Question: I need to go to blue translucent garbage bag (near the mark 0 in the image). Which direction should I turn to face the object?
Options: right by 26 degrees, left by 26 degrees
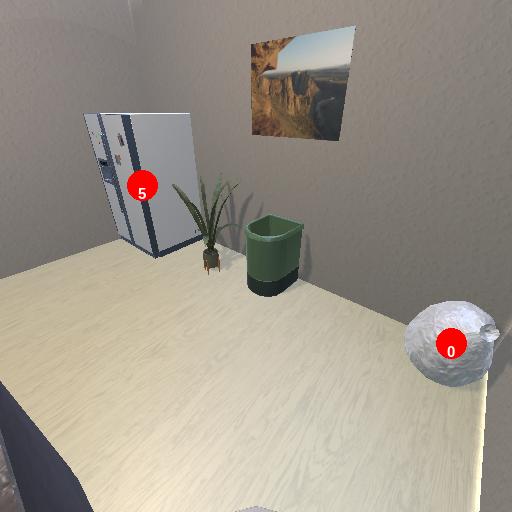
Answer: right by 26 degrees